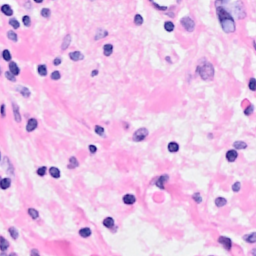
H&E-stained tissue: Breast